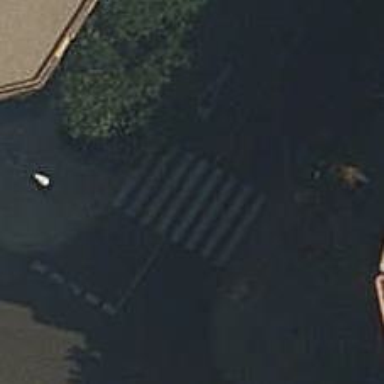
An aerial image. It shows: Pedestrian crossing with zebra markings on footway.